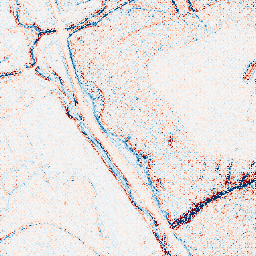
Category: edge_preserving
Decomposition family: bilateral
Decomposition parameters: d: 9
sigma_color: 150
sigma_space: 100
Upsampling method: regularized
Upsampling parameters: scale: 2
lambda_reg: 0.1
Upsampling scale: 2